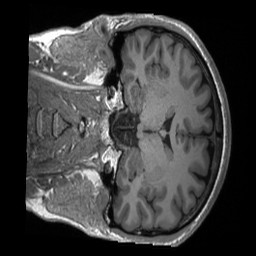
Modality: T1w
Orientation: coronal
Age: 34
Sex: male
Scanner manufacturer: siemens
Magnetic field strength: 3 T
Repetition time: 2.4 s
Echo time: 0.00224 s